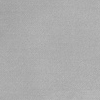
Atmospheric dust classification: dusty